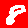
Digit: 8